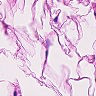
Metastatic tissue present: no